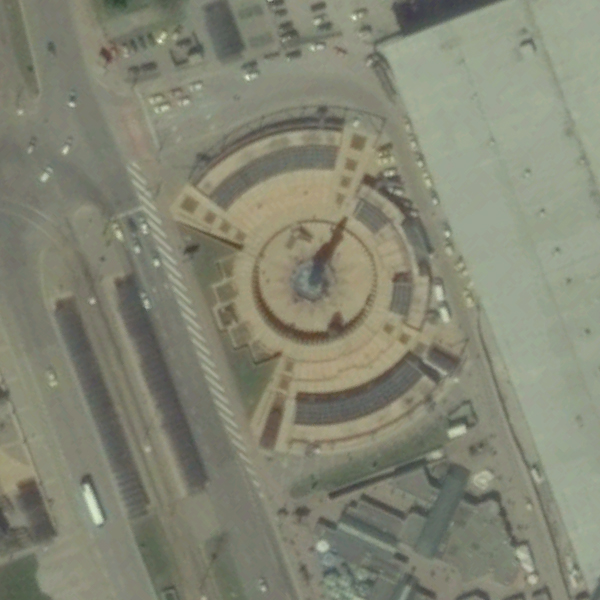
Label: Square